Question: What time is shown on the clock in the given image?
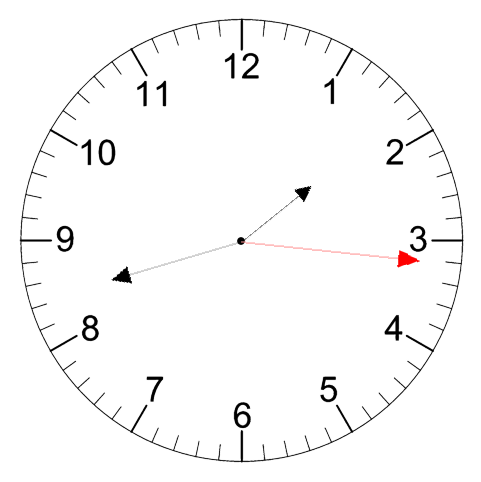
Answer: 01:42:16